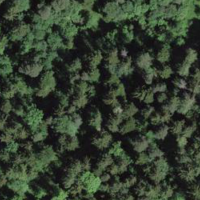
EUNIS habitat code: 43
Species observed at this site:
Petasites albus